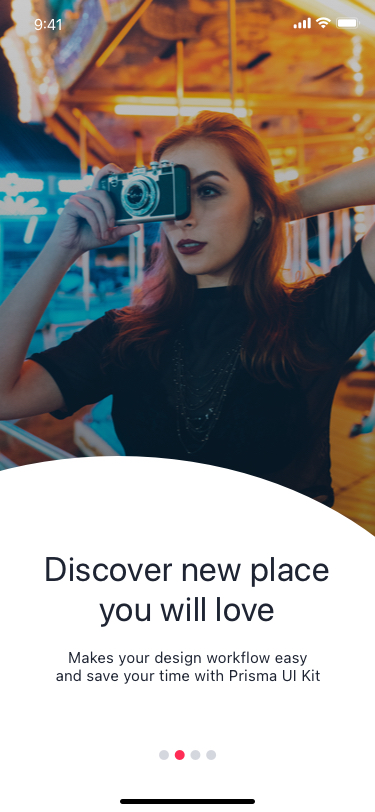
Text in this UI design:
Makes your design workflow easy and save your time with Prisma UI Kit
Discover new place you will love